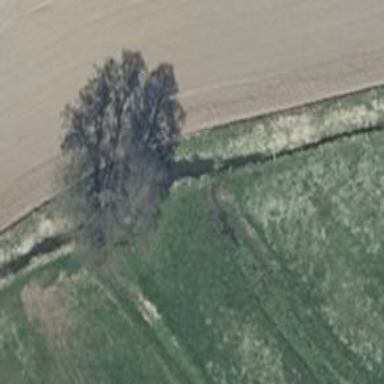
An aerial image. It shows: Deciduous tree with broadleaved leaves.